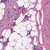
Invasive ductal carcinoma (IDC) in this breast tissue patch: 1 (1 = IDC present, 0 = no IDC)